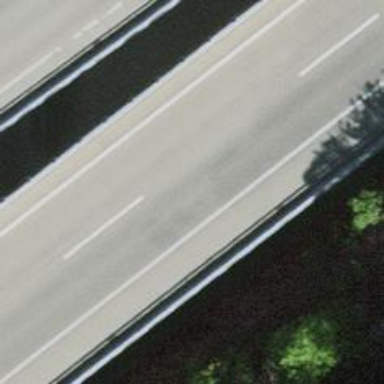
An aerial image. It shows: Asphalt bridge on motorway.